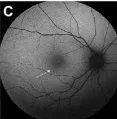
Fundus photography, fundus autofluorescence, and optical coherence scanning images (OCT) of the patient's retina. Left. Eyes demonstrates a granular appearance of the macula bilaterally (white arrows). No attenuation of retinal blood vessels can be observed.
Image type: ophthalmic_imaging (autofluorescence)